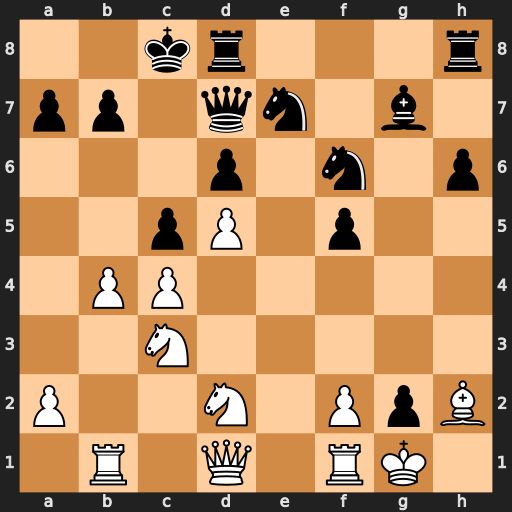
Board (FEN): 2kr3r/pp1qn1b1/3p1n1p/2pP1p2/1PP5/2N5/P2N1PpB/1R1Q1RK1
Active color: w
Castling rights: -
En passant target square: -
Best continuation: Re1 Ng4 Nb5 Nxh2 bxc5